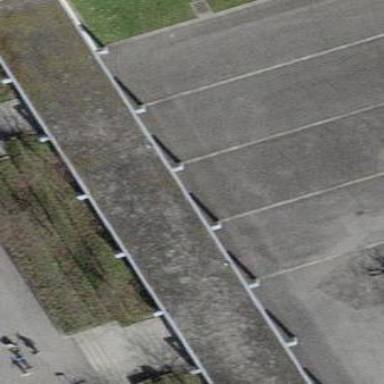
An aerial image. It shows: View of roof of building.